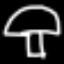
Label: mushroom